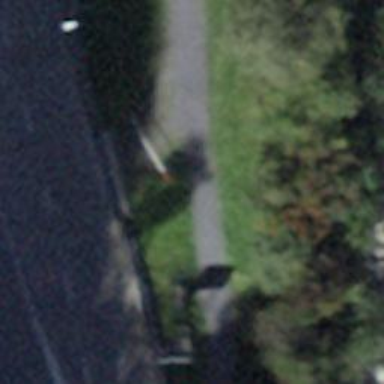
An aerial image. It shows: Lift gate barrier.